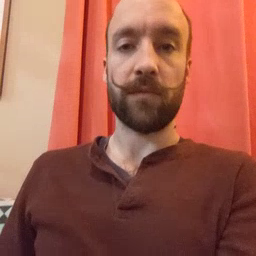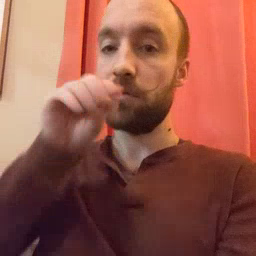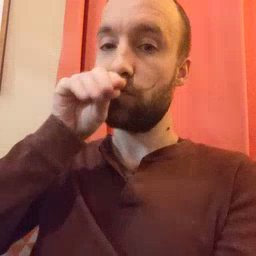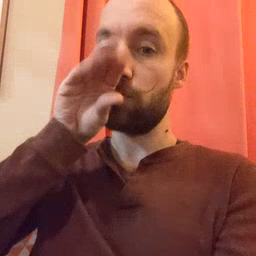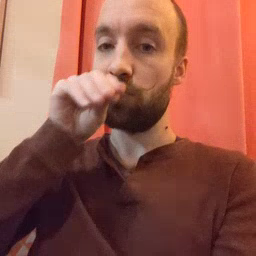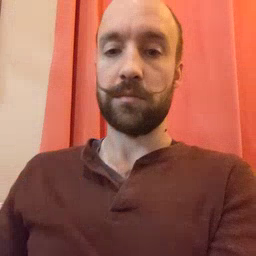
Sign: goose